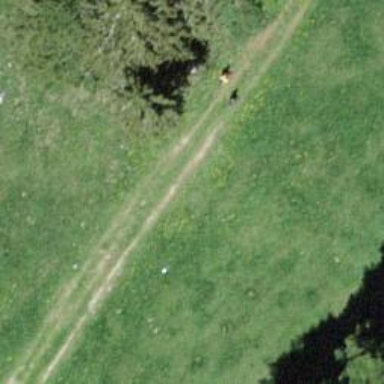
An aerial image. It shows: Dirt path with nordic skiing track. It is groomed for classic and skating styles.